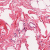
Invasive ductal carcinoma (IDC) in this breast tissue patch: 0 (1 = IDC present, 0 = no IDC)